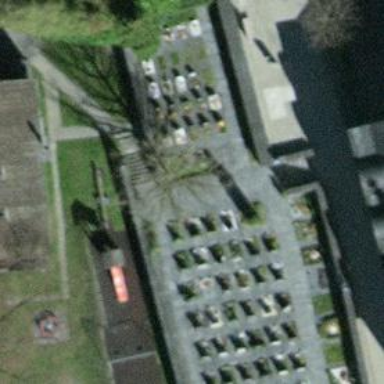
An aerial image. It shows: Set of steps made of paving stones.